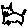
Label: cat